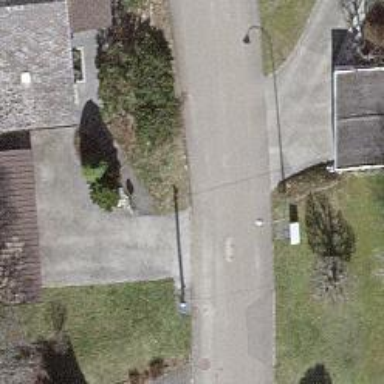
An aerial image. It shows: Driveway with paved surface.